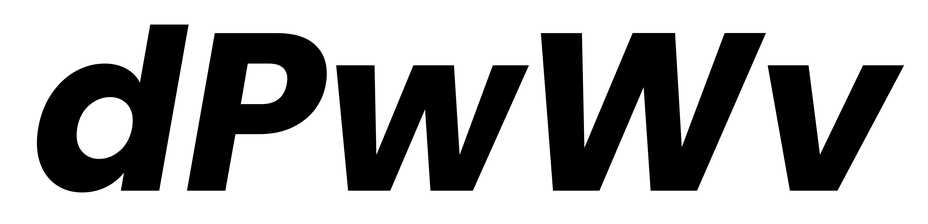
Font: Poppins-BoldItalic